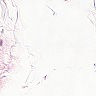
Metastatic tissue present: no